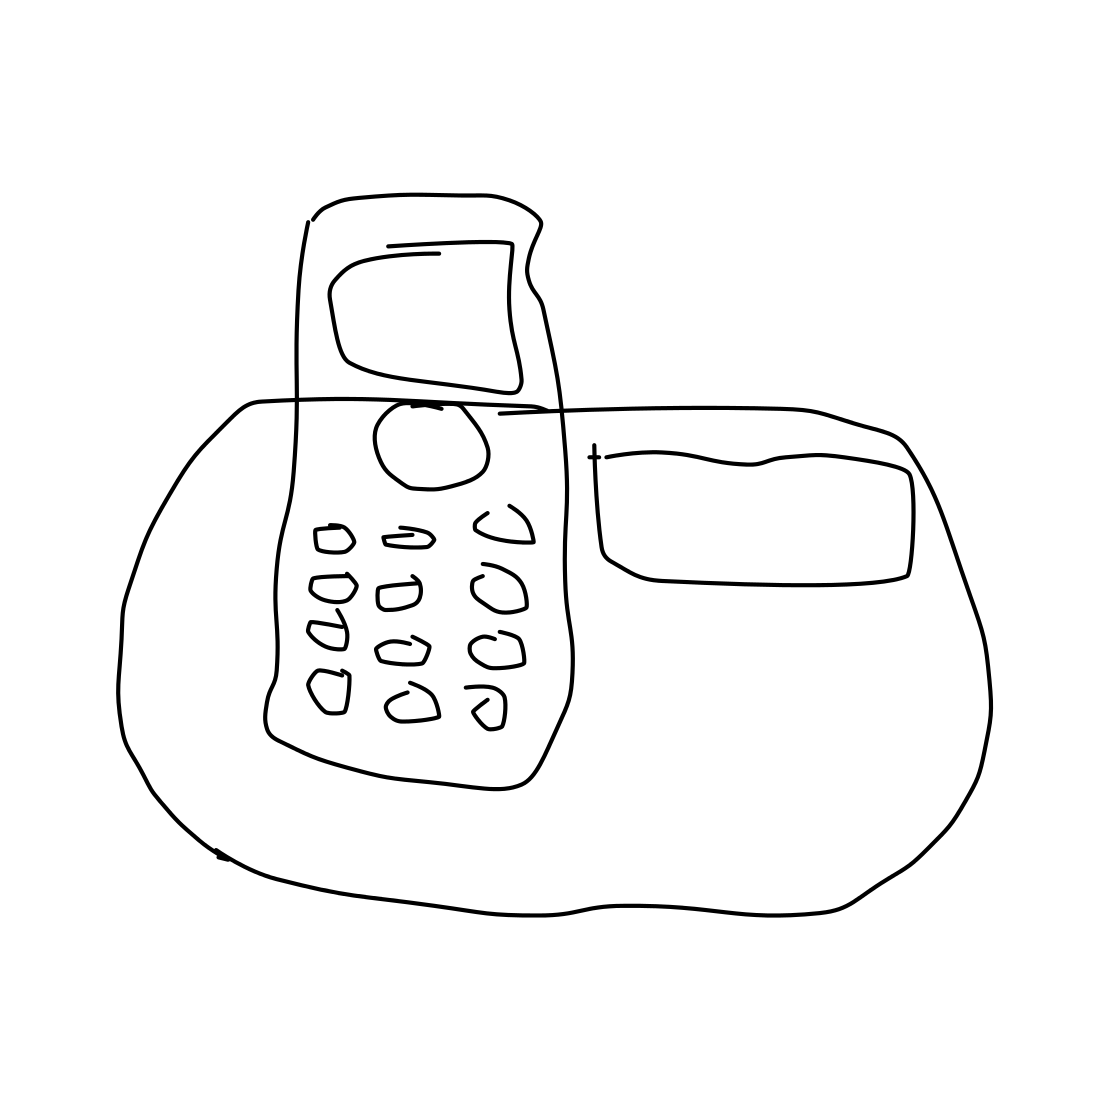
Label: telephone